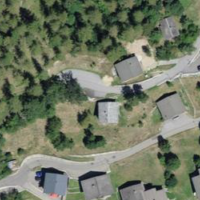
EUNIS habitat code: 55
Species observed at this site:
Prunus spinosa